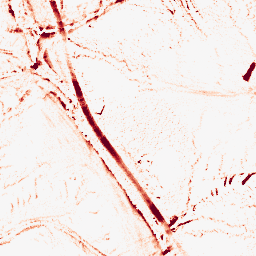
Category: morphological
Decomposition family: morphological
Decomposition parameters: operation: opening
size: 5
Upsampling method: regularized
Upsampling parameters: scale: 4
lambda_reg: 0.001
Upsampling scale: 4